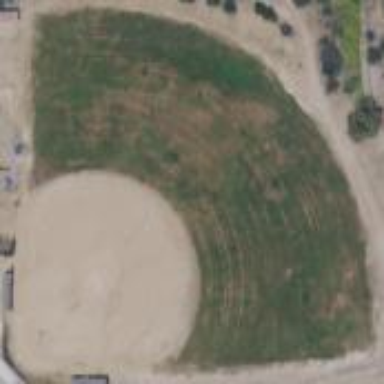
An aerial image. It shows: Baseball pitch for leisure land.